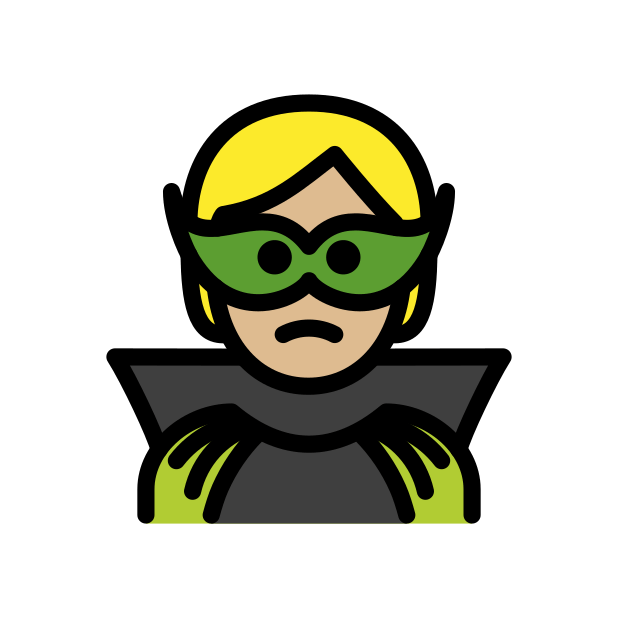
supervillain: medium-light skin tone